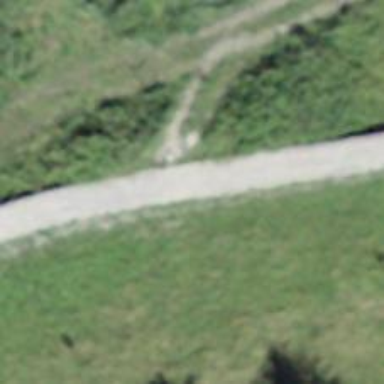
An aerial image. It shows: Concrete path with excellent trail visibility.